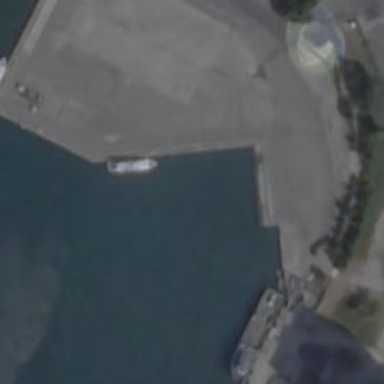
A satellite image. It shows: Man-made pier.